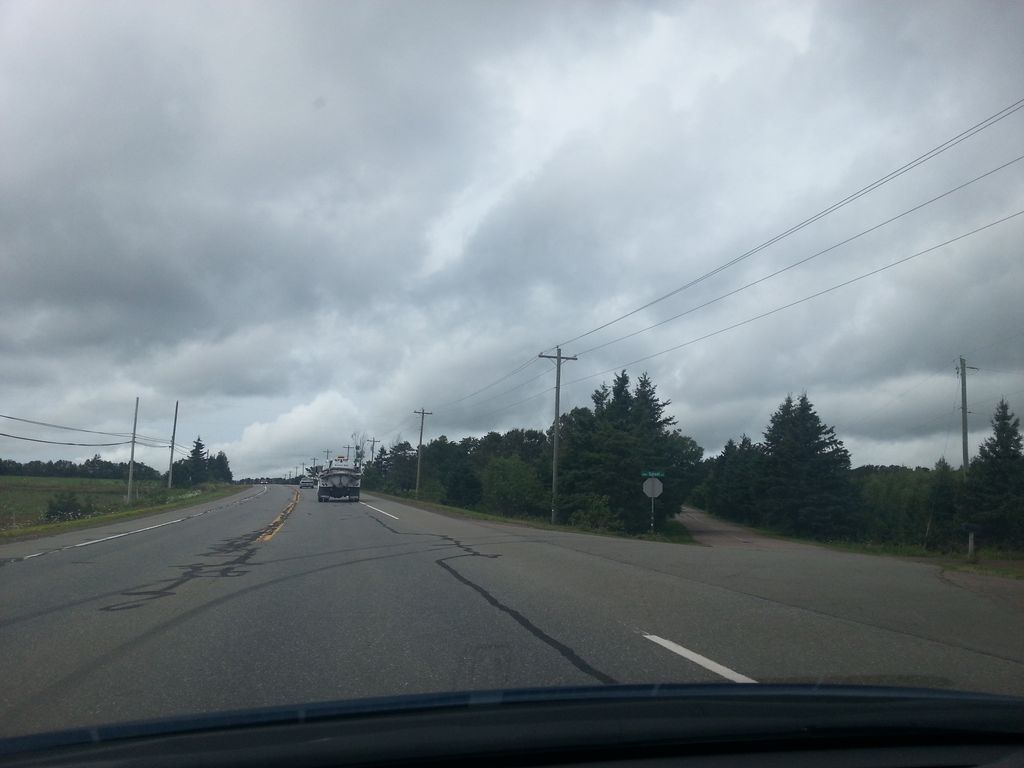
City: charlottetown